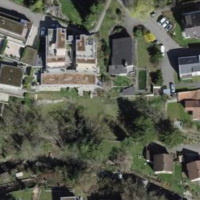
EUNIS habitat code: 55
Species observed at this site:
Lathyrus pratensis
Plantago major